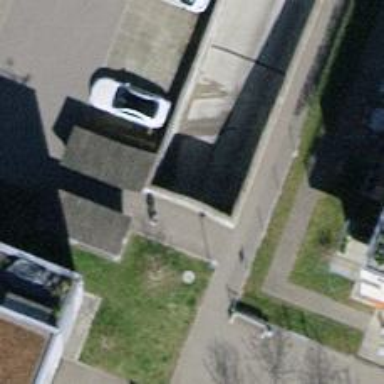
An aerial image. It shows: Parking entrance.